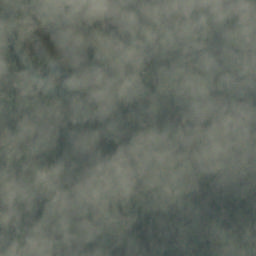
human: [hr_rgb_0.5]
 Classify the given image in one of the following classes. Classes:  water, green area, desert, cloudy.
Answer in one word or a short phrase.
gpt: cloudy